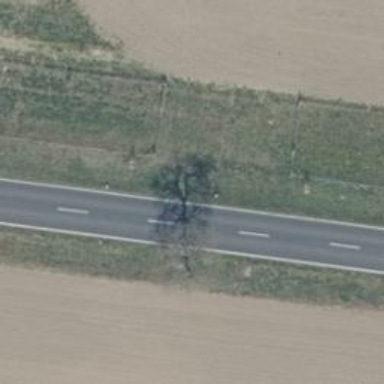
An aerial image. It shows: Deciduous broadleaved tree.